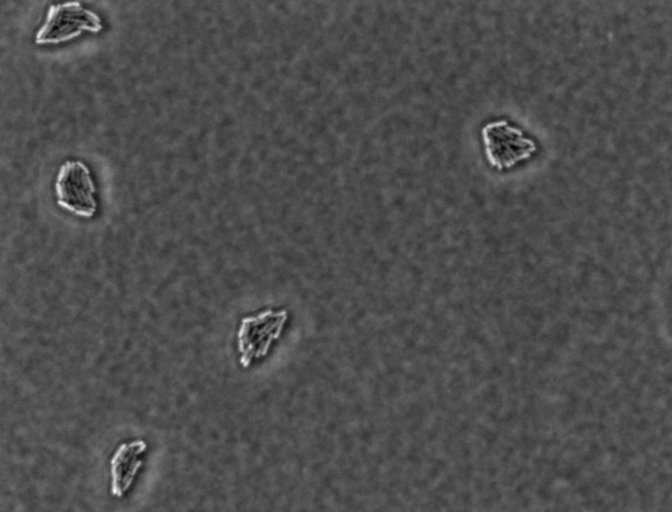
Escherichia coli 1612